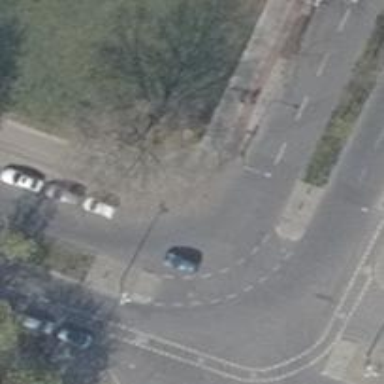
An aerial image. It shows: Tertiary road with asphalt surface and cycle track on the right side. It is dual carriageway.